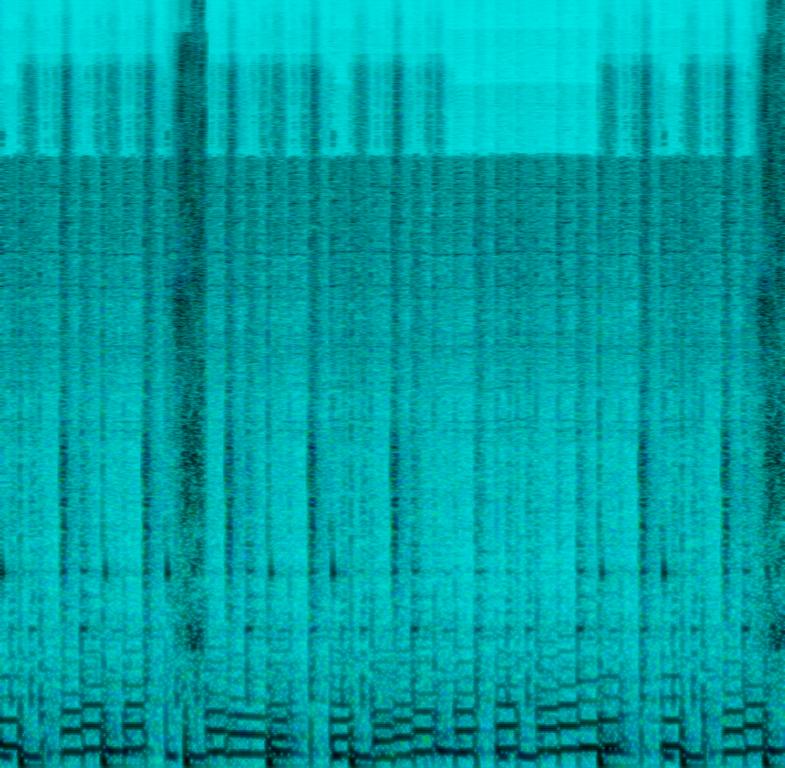
The low quality recording features a jungle track that consists of bouncy snare, soft kick, shimmering shakers, energetic ride cymbal, claps and groovy bass. There are some zipping sound effects, alongside energetic female vocal phrases. It sounds energetic, but yet smooth. Sounds like a soundtrack for a commercial.